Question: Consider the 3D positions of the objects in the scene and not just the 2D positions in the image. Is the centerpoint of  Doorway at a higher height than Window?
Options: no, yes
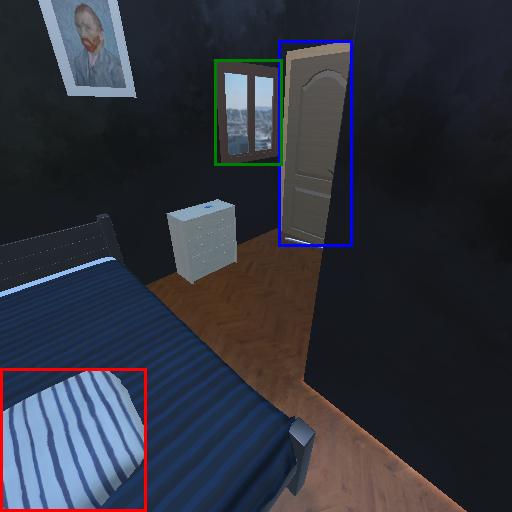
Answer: no